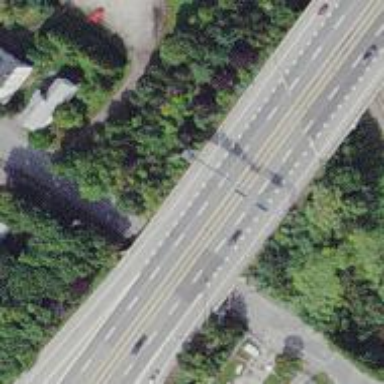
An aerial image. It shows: Asphalt bridge on motorway.